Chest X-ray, PA view. Patient: 65 years old, sex M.
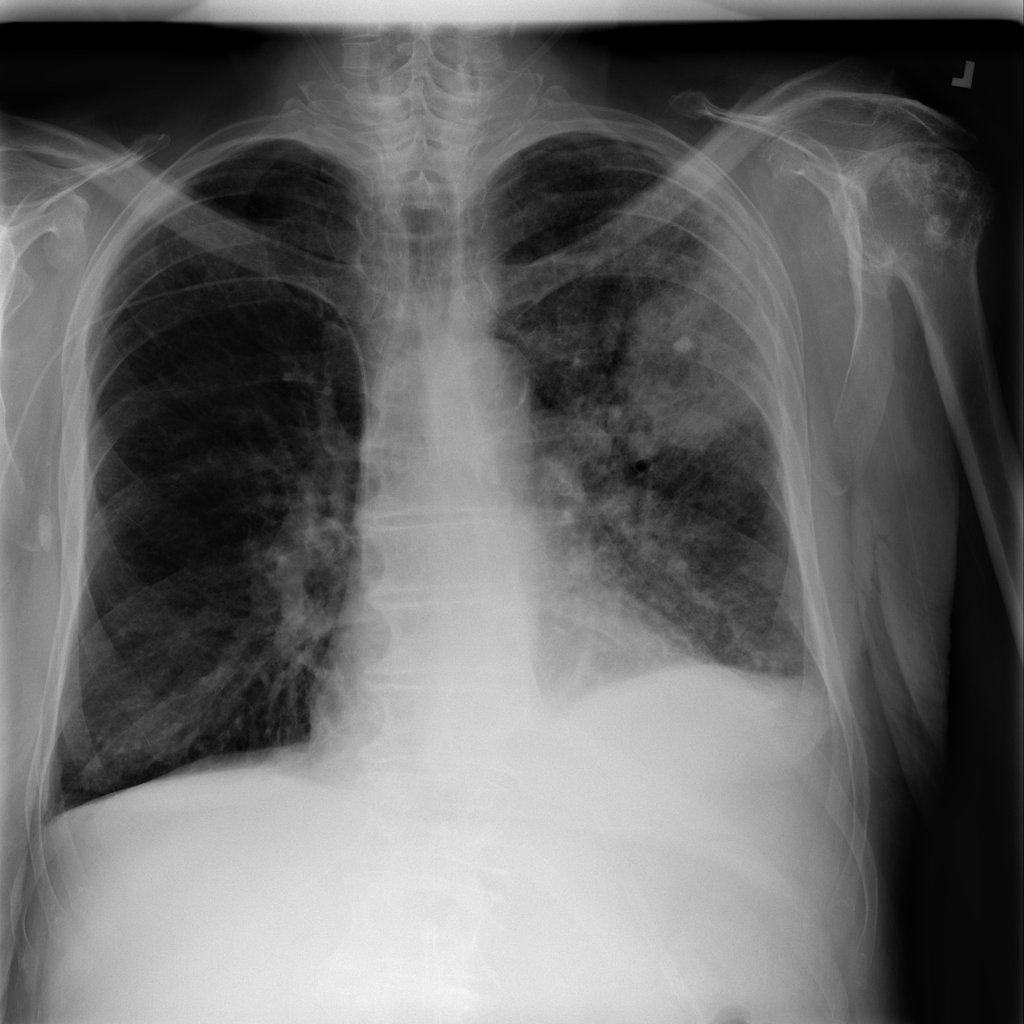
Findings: Effusion, Infiltration